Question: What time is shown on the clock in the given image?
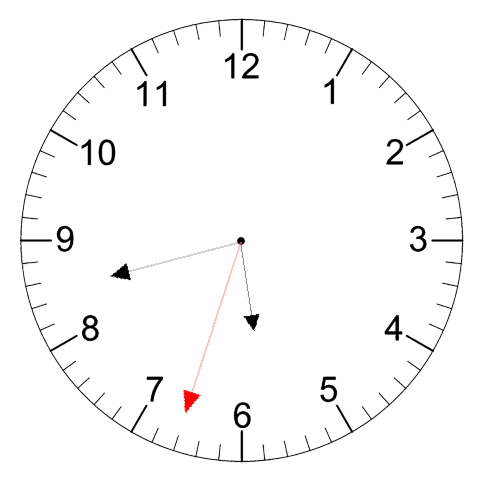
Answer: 05:42:33